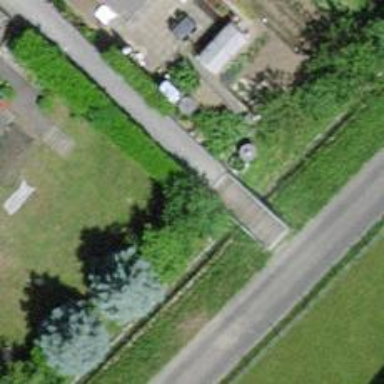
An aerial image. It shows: Hedge acting as barrier.